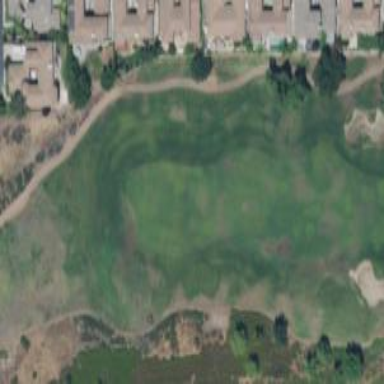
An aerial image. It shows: View of golf hole.